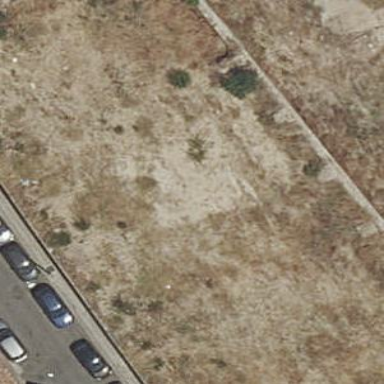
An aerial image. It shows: Metal fence surrounding brownfield site.